Question: Im not sure whats the best way to do this, so I better ask you.
I need to implement a graphic like this:

each field is corresponds with an other variable and should be colored accordingly.
Easiest way (not fastest):
Create every object separately in XAML and do it with binding or handlers
'''
<Rectangle Name="rect0_0" Fill="White" Stroke="Black" StrokeThickness="1" RadiusX="1" RadiusY="10" Margin="12,250,354,12" />
'''
Or similar to this:
'''
void InitializeRectangle()
{
aRectangle = new RectangleGeometry[MAX_CHANNELS];
for (int i = 0; i < aRectangle.Length; i++)
{
aRectangle[i] = new RectangleGeometry(new Rect(recX, recY, recWidth,recHeight ));
GeometryGroup1.Children.Add(aRectangle[i]);
recX += recGab;
}
}
void PaintRectangle()
{
myPath1.Data = GeometryGroup1;
myPath1.Stroke = Brushes.Black;
myPath1.StrokeThickness = 1;
mySolidColorBrush.Color = Color.FromArgb(255, 204, 204, 255);
myPath1.Fill = mySolidColorBrush;
Canvas myCanvas = new Canvas();
myCanvas.Children.Add(myPath1);
this.Content = myCanvas;
}
'''
But I cant color them separately with this method..
How can I color each Rectangle and view it in the GUI?
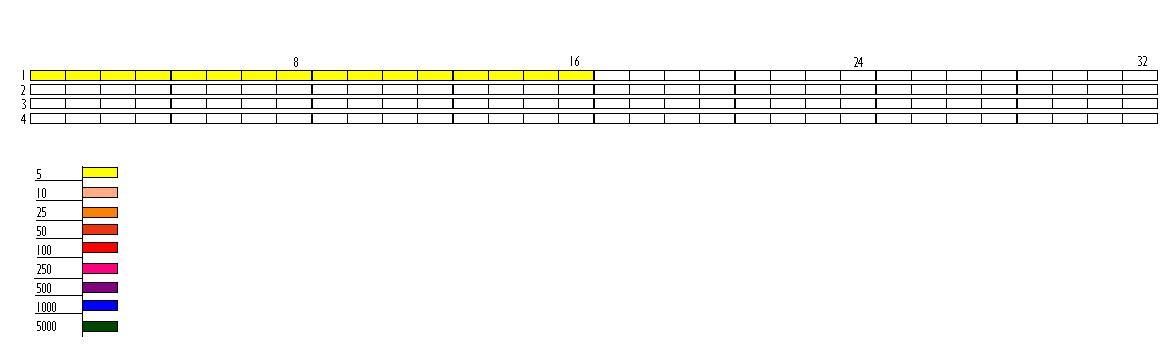
Answer: Quick sample to illustrate how your goal can be achieved.
XAML:
'''
<Window x:Class="WpfTestBench.GraphicSample"
xmlns="http://schemas.microsoft.com/winfx/2006/xaml/presentation"
xmlns:x="http://schemas.microsoft.com/winfx/2006/xaml"
xmlns:wpfTestBench="clr-namespace:WpfTestBench"
Title="Graphic sample" Height="130" Width="570">
<!-- Outer items control to hold rows -->
<ItemsControl ItemsSource="{Binding Rows}">
<ItemsControl.ItemTemplate>
<DataTemplate DataType="wpfTestBench:Row">
<StackPanel Orientation="Horizontal">
<!-- Row identifier -->
<Label Content="{Binding Id}" />
<!-- Inner items control with rectangles -->
<ItemsControl ItemsSource="{Binding Squares}">
<ItemsControl.ItemsPanel>
<ItemsPanelTemplate>
<StackPanel Orientation="Horizontal" IsItemsHost="True" />
</ItemsPanelTemplate>
</ItemsControl.ItemsPanel>
<ItemsControl.ItemTemplate>
<DataTemplate DataType="wpfTestBench:Square">
<Rectangle Stroke="Black" StrokeThickness="1"
Width="30" Height="20" Margin="2, 0"
Fill="{Binding Value, Converter={wpfTestBench:IntToColorConverter}}" />
</DataTemplate>
</ItemsControl.ItemTemplate>
</ItemsControl>
</StackPanel>
</DataTemplate>
</ItemsControl.ItemTemplate>
</ItemsControl>
</Window>
'''
Codebehind:
'''
using System;
using System.Collections.Generic;
namespace WpfTestBench
{
public partial class GraphicSample
{
public GraphicSample()
{
InitializeComponent();
DataContext = new GraphicContext();
}
}
public class GraphicContext
{
private readonly Random _random = new Random();
public GraphicContext()
{
Rows = new List<Row>();
for (var i = 1; i <= 4; i++)
Rows.Add(new Row(_random, i));
}
public IList<Row> Rows { get; set; }
}
public class Row
{
private const int Size = 16;
public Row(Random random, int id)
{
Id = id;
Squares = new List<Square>();
for (var i = 0; i < Size; i++)
Squares.Add(new Square(random.Next(20)));
}
public int Id { get; private set; }
public IList<Square> Squares { get; private set; }
}
public class Square
{
public Square(int value)
{
Value = value;
}
public int Value { get; set; }
}
}
'''
Converter:
'''
using System;
using System.Globalization;
using System.Windows.Data;
using System.Windows.Markup;
using System.Windows.Media;
namespace WpfTestBench
{
public class IntToColorConverter : MarkupExtension, IValueConverter
{
private static IntToColorConverter _instance;
#region IValueConverter Members
public object Convert(object value, Type targetType, object parameter, CultureInfo culture)
{
var convertedValue = (int)value;
if (convertedValue < 5)
return new SolidColorBrush(Colors.White);
if (convertedValue < 10)
return new SolidColorBrush(Colors.Green);
if (convertedValue < 15)
return new SolidColorBrush(Colors.Yellow);
return new SolidColorBrush(Colors.Red);
}
public object ConvertBack(object value, Type targetType, object parameter, CultureInfo culture)
{
return null;
}
#endregion
public override object ProvideValue(IServiceProvider serviceProvider)
{
return _instance ?? (_instance = new IntToColorConverter());
}
}
}
'''
Execution result: